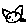
Label: cat